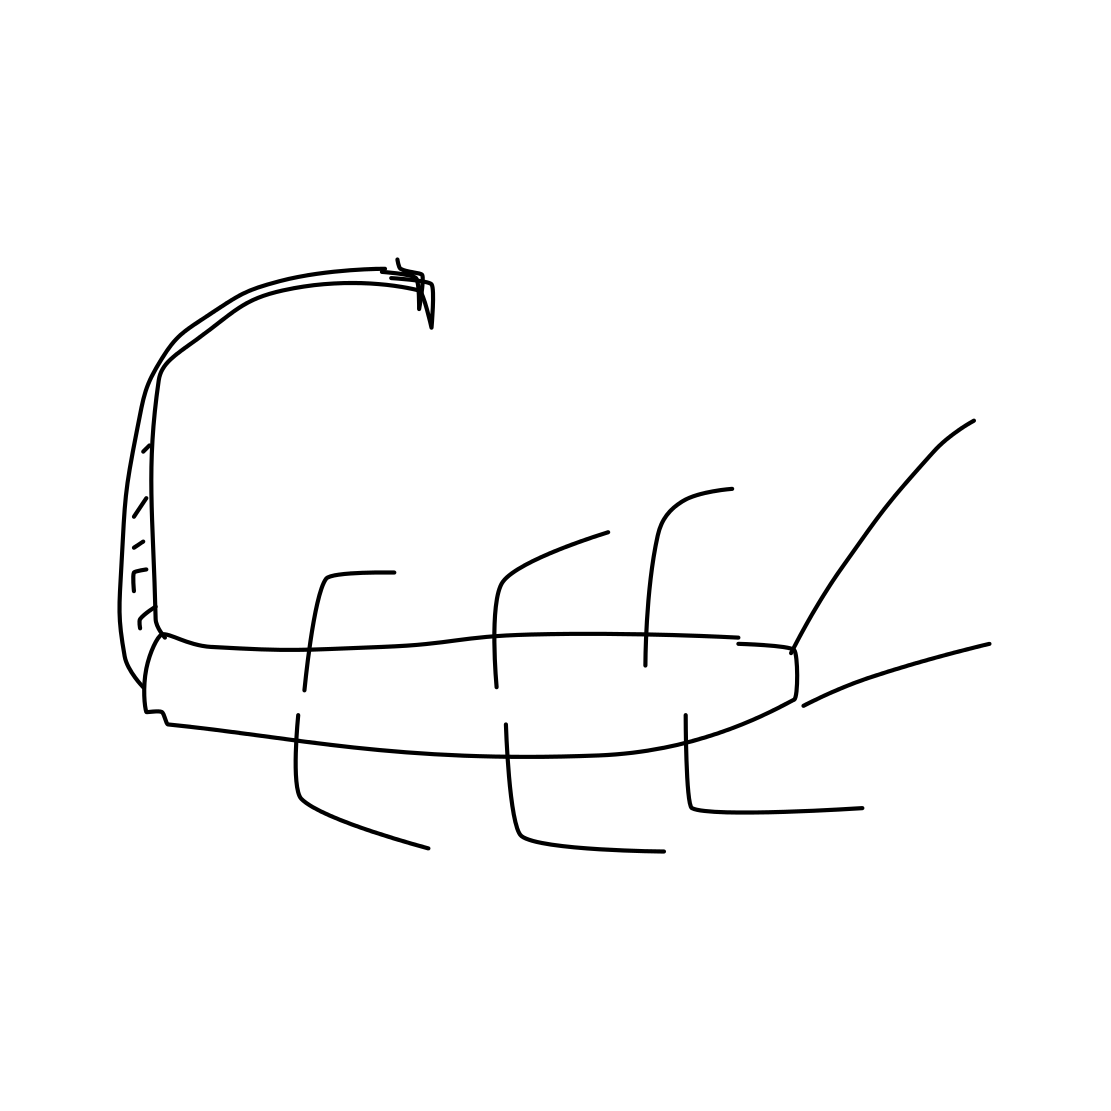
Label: scorpion